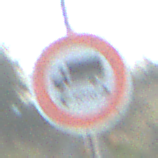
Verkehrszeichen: TatsaechlicheLaenge
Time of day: MorningAfternoon
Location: Outdoor (Nature)
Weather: Clear
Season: NotSpecified
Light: Natural